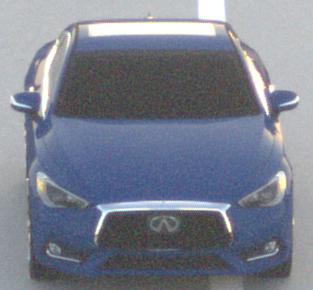
Make: Infiniti
Model: Q60 2.0t
Detailed model: Q60 (V37)
Model produced from: 2016/10
Model produced until: 2018/08
Doors: 2
Color: blue
Road condition: dry road
Daytime: sunrise or sunset
Contrast: low contrast